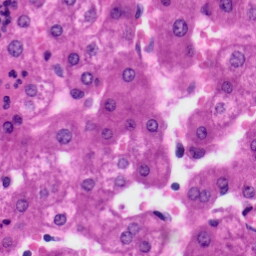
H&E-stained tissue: Liver